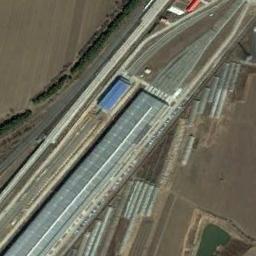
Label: railway_station